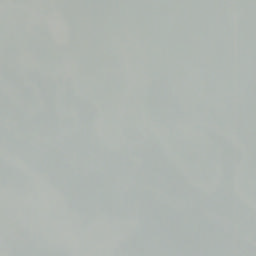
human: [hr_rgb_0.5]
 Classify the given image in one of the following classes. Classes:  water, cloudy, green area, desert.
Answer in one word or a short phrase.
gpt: cloudy